Question: Can somebody tell me, how can I fix the drop down menu? Some items are not visible, because menu is on the two lines and the second line hidden items in drop down menu. I think that good solution will be with css code, but I dont know how.

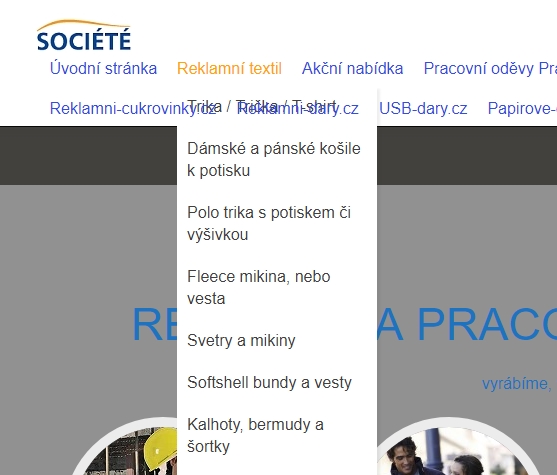
Answer: It is a 'z-index' issue, you haven't specified the 'z-index' for the sub-menu. The fix is to add the following CSS to set the 'z-index' to the sub-menu:
'''
.navbar-inverse .navbar-nav li:hover > ul.sub-menu {
z-index: 9999;
}
'''
<URL>